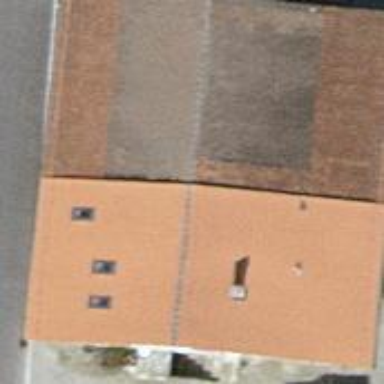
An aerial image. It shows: Gabled roof farm building.